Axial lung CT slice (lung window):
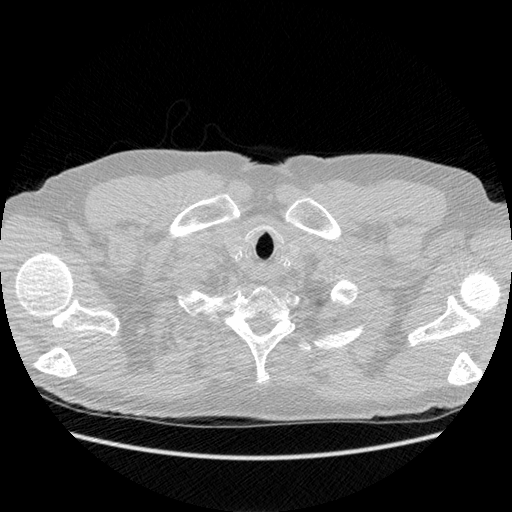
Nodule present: no